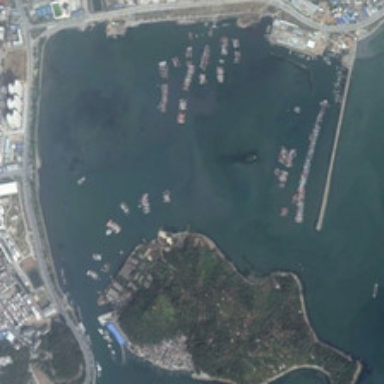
There are lots of houses on the shore .